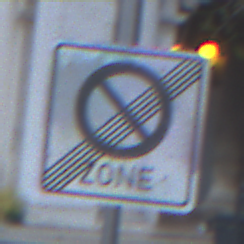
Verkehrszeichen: EndeEingeschraenktesHalteverbotZone
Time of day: Dawn
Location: Outdoor (Urban)
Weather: Clear
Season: NotSpecified
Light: Natural